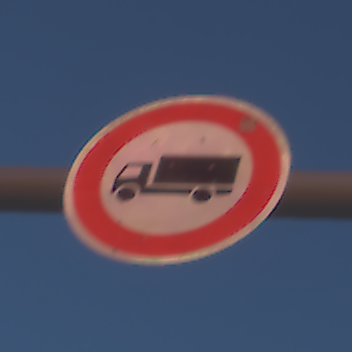
Verkehrszeichen: VerbotFuerKraftfahrzeugeUeberDreiKommaFuenfTonnen
Umgebung: Outdoor, Nature
Tageszeit: MorningAfternoon
Wetter: Clear
Licht: Natural
Jahreszeit: Autumn
Kontrast: HighContrast